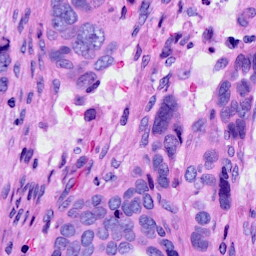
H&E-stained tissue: Ovarian